Question: I am looking for a very basic kind of chart but I don't find it in the list, some sort of mix between 'columns' and 'line'. No interpolation/staircase.
Just imagine I am plotting the number of people in a room over time. I have points (t1, 10), (t2, 5), (t3, 15) where t1, t2, t3 are dates. I don't want the charts to linearly interpolate between 10 and 5 and between 5 and 15. I want something horizontal.

I was thinking of doing (t1, 10), (t2-epsilon, 10), (t2, 5), (t3-epsilon, 5), (t3, 15) but this is pretty dirty, I want a simple chart.
Columns look like they could do the job but I don't feel good about them.
Any suggestion ?
Thanks
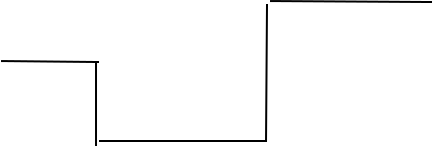
Answer: Actually it is also possible for Highcharts Line chart. You can find reference here:
<URL>
'''
plotOptions: {
series: {
step: 'left' // or 'center' or 'right'
}
}
'''